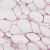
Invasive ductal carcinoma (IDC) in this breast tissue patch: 0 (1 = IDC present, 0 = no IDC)